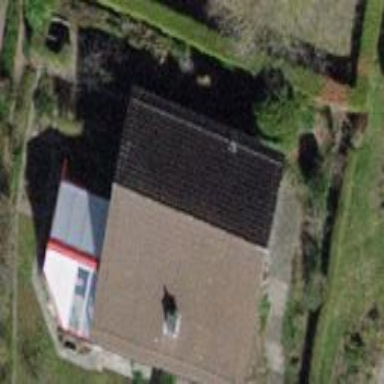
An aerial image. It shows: Simple and straightforward house.